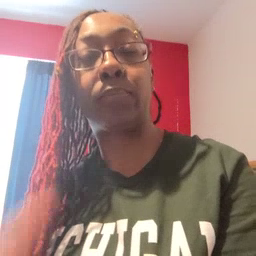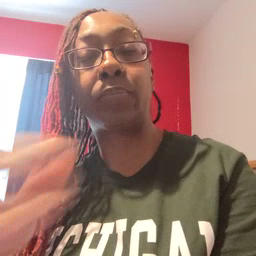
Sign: pizza